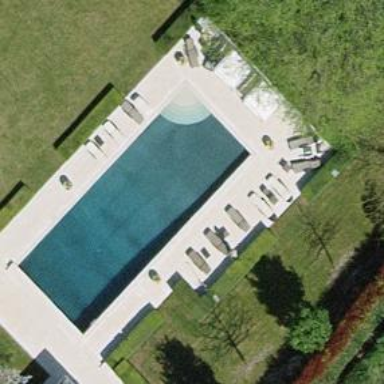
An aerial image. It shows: Swimming pool located in leisure land.